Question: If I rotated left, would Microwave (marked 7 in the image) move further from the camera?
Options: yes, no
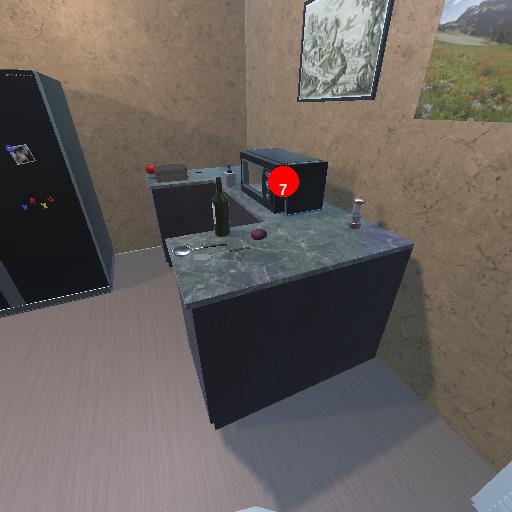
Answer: yes